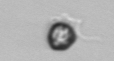
Label: flagellate